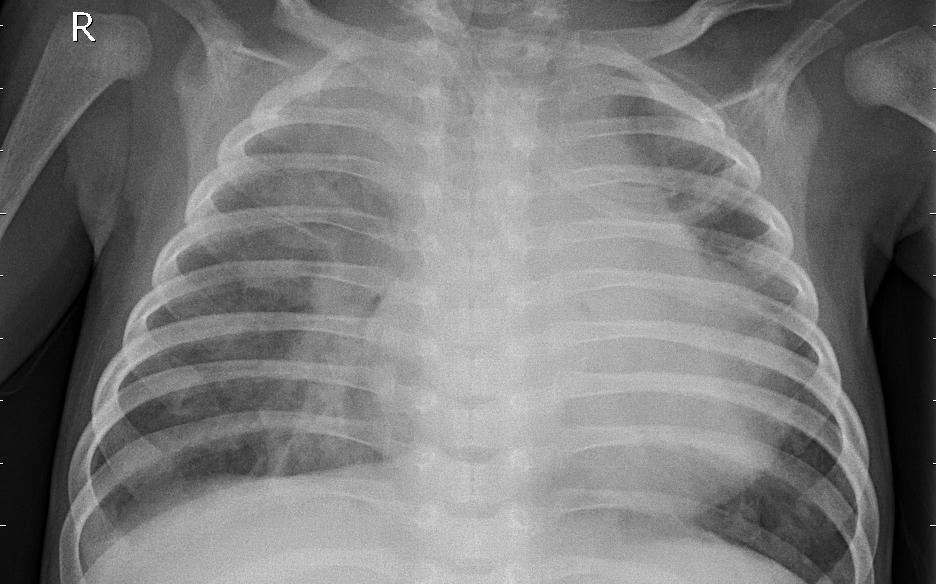
Diagnosis: PNEUMONIA